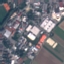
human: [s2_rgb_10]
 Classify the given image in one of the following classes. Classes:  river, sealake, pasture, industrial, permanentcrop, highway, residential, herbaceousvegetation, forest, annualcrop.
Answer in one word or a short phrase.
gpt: Industrial